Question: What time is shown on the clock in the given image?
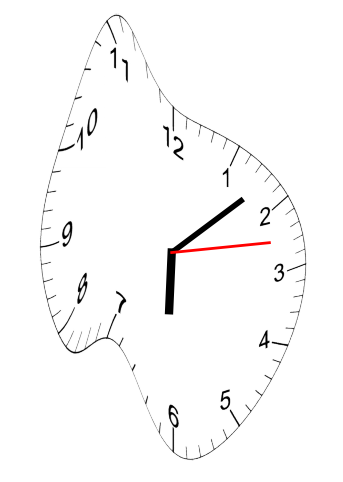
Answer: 06:08:13